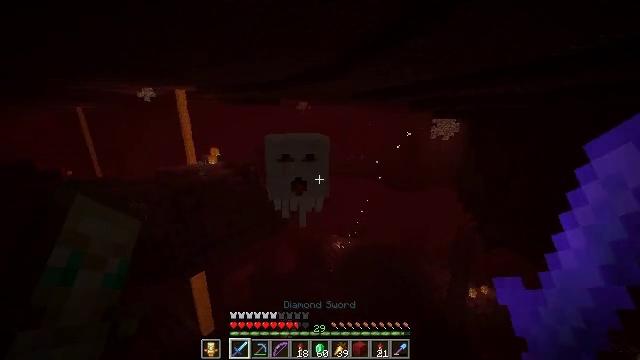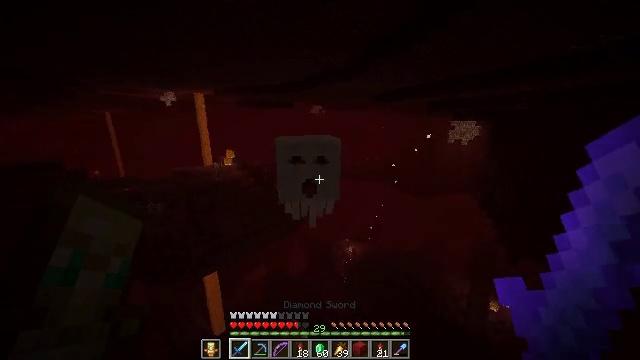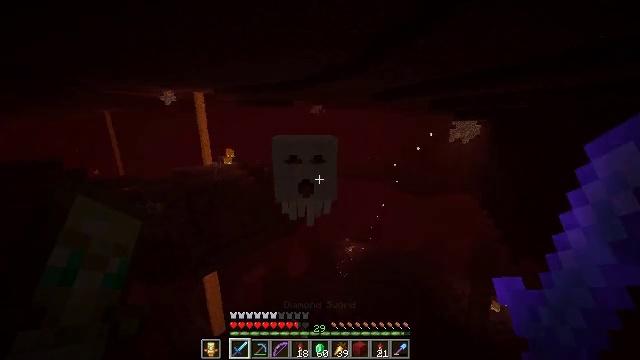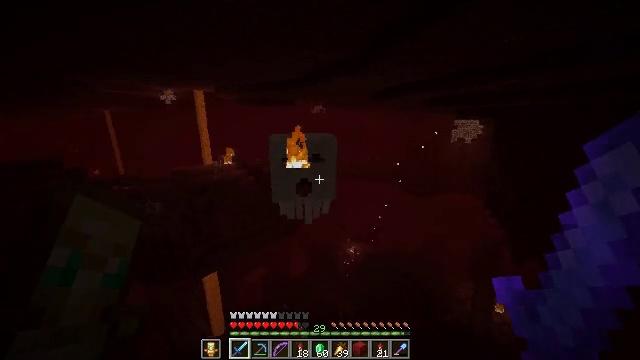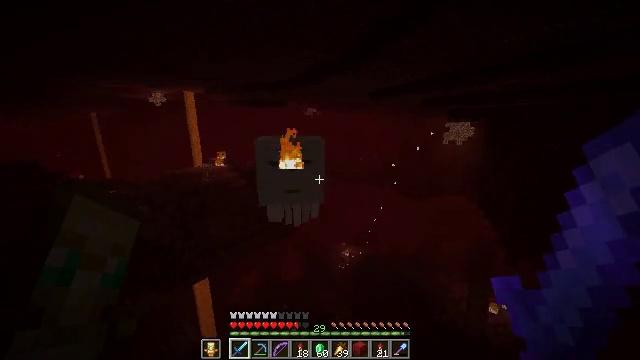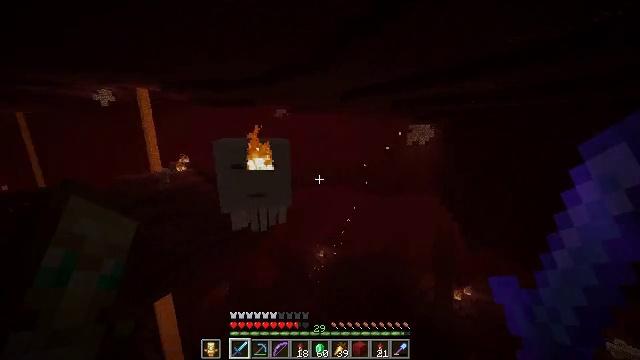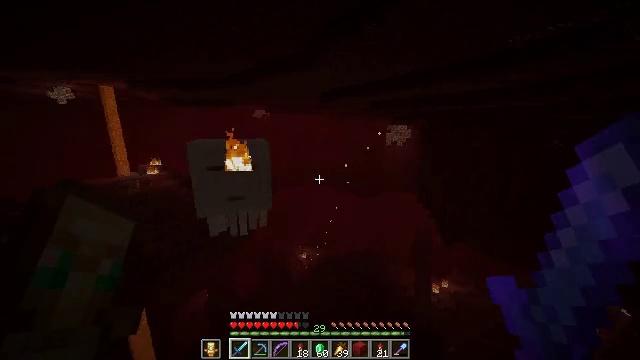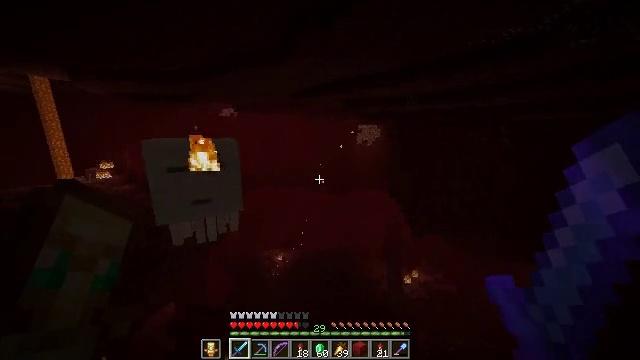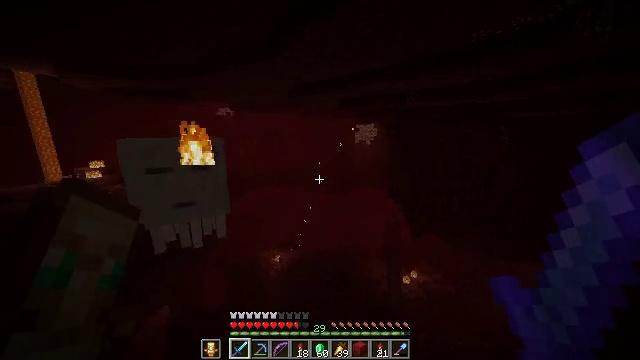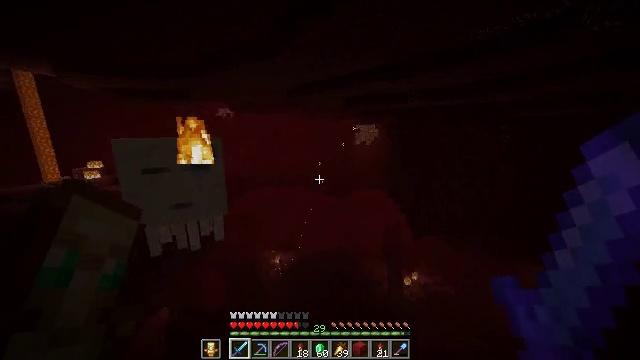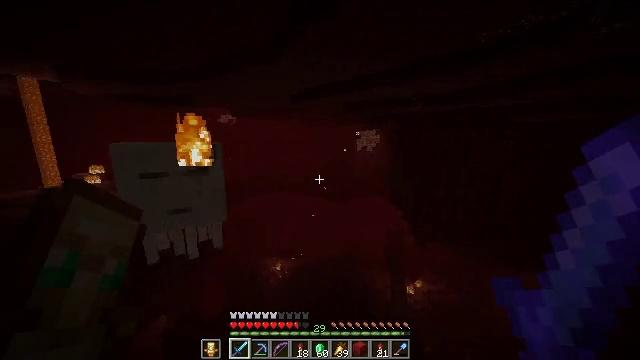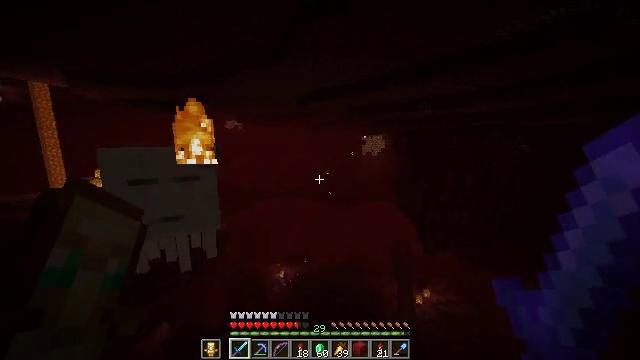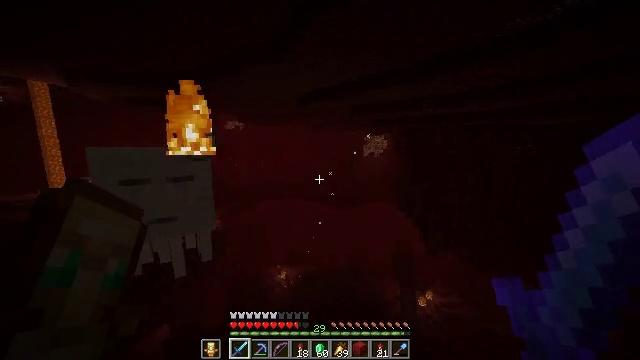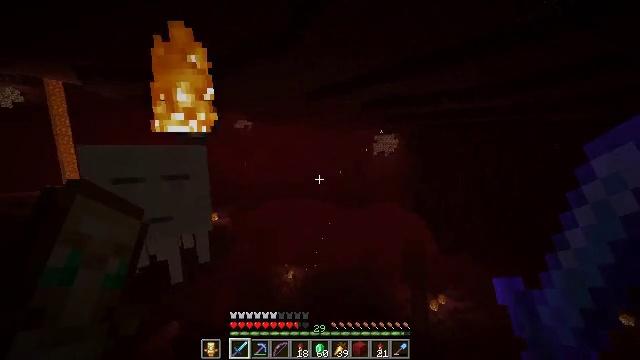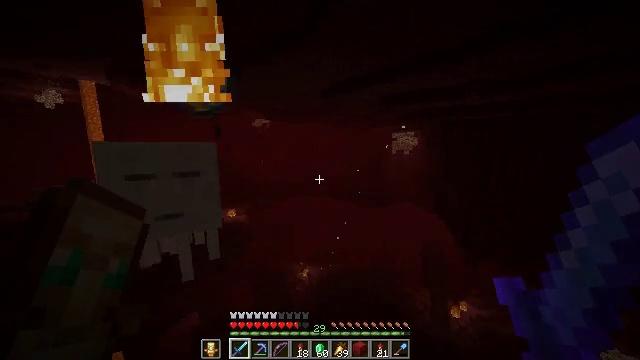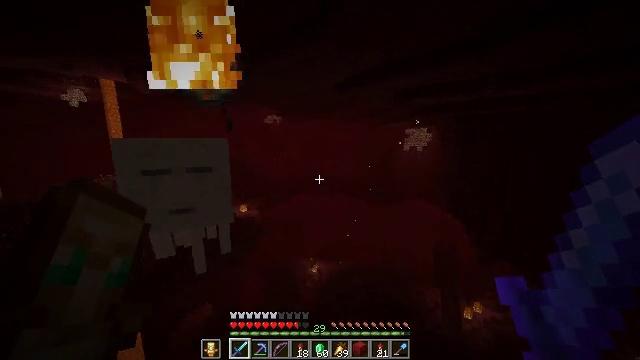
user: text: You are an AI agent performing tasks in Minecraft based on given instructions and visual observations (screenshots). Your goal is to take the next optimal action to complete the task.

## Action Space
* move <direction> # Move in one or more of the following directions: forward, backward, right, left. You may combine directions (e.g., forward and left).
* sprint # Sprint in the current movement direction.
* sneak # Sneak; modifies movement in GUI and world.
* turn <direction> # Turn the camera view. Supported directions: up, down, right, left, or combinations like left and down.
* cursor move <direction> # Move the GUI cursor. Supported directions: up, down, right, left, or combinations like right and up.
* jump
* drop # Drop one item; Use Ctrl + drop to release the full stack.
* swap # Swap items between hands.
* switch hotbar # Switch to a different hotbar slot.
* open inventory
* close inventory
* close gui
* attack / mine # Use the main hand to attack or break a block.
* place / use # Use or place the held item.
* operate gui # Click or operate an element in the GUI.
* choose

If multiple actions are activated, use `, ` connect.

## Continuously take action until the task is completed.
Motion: motion action
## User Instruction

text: Kill a ghast.
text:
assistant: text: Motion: move forward, sprint, turn left and up
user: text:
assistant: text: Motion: move forward, sprint
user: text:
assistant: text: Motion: move forward
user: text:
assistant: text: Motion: move forward, turn right
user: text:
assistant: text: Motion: move forward and move right, turn right
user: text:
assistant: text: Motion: move forward and move right, turn right
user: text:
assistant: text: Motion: move forward and move right, turn right
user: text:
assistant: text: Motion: move forward and move right
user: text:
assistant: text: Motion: move forward and move right
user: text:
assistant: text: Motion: move forward and move right, turn up
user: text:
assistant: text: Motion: move forward and move right, turn left and up
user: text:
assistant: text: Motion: move forward and move right
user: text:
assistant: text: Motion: move forward and move right, turn left
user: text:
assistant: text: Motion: move forward and move right, turn left
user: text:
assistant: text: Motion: move forward and move right, turn left
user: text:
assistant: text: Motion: move forward and move right, turn left and down
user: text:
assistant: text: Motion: move forward and move right, turn left
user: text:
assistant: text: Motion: move forward, turn left
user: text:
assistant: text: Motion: move forward, turn left and up
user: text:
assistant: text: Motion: move forward, turn left and up
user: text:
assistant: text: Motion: move forward, turn left and up
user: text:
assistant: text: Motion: move forward, turn left and up
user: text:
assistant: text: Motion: move forward, turn left
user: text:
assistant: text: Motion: move forward
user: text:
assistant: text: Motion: move forward
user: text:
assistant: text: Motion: move forward
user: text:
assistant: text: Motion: move forward
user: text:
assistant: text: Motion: move forward
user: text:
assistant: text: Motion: move forward, turn left
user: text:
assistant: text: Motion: move forward, turn left